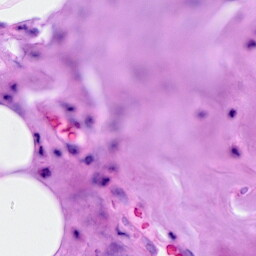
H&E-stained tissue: Breast